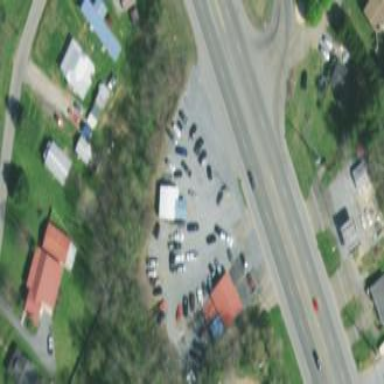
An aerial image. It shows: Shop that sells cars.